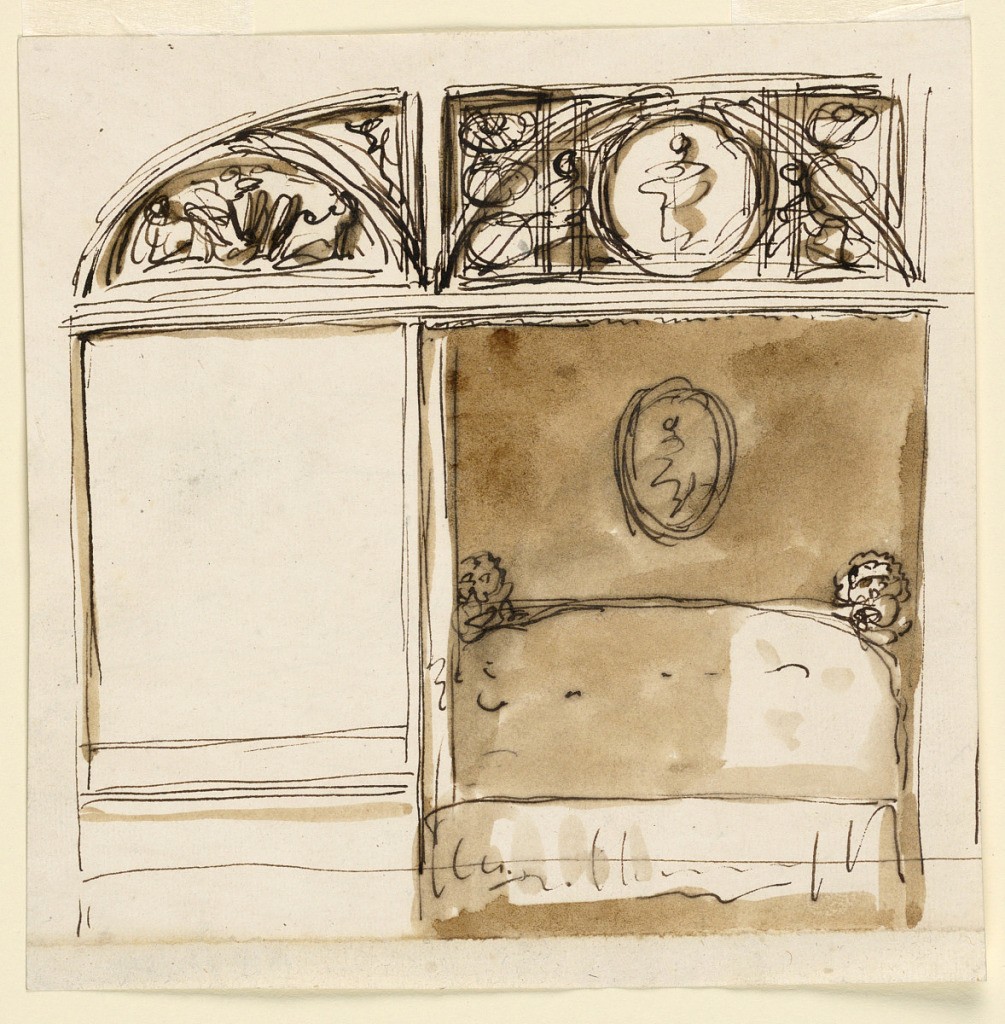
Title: Design for a Bedroom Alcove
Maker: Giuseppe Barberi, Italian, 1746–1809
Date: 1746–1809
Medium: Pen and brown ink, brush and brown wash on off-white laid paper, lined
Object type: Drawing
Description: Design for a Bedroom Alcove.